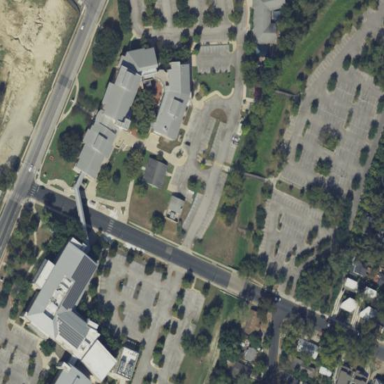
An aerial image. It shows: College.